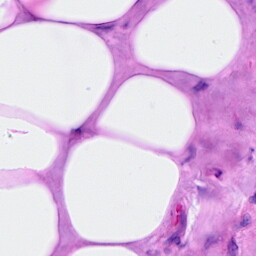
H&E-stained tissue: Breast